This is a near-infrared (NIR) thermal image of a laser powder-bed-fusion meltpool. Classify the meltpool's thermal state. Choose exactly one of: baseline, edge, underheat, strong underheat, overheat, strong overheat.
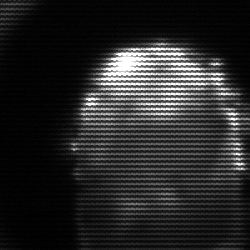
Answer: baseline